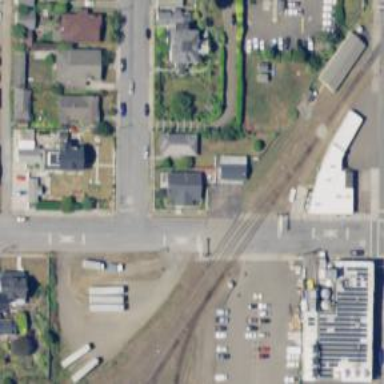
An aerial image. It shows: Level crossing at the railway with full barrier.